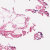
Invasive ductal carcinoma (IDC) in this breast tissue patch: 0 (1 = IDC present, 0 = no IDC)